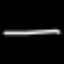
Label: line